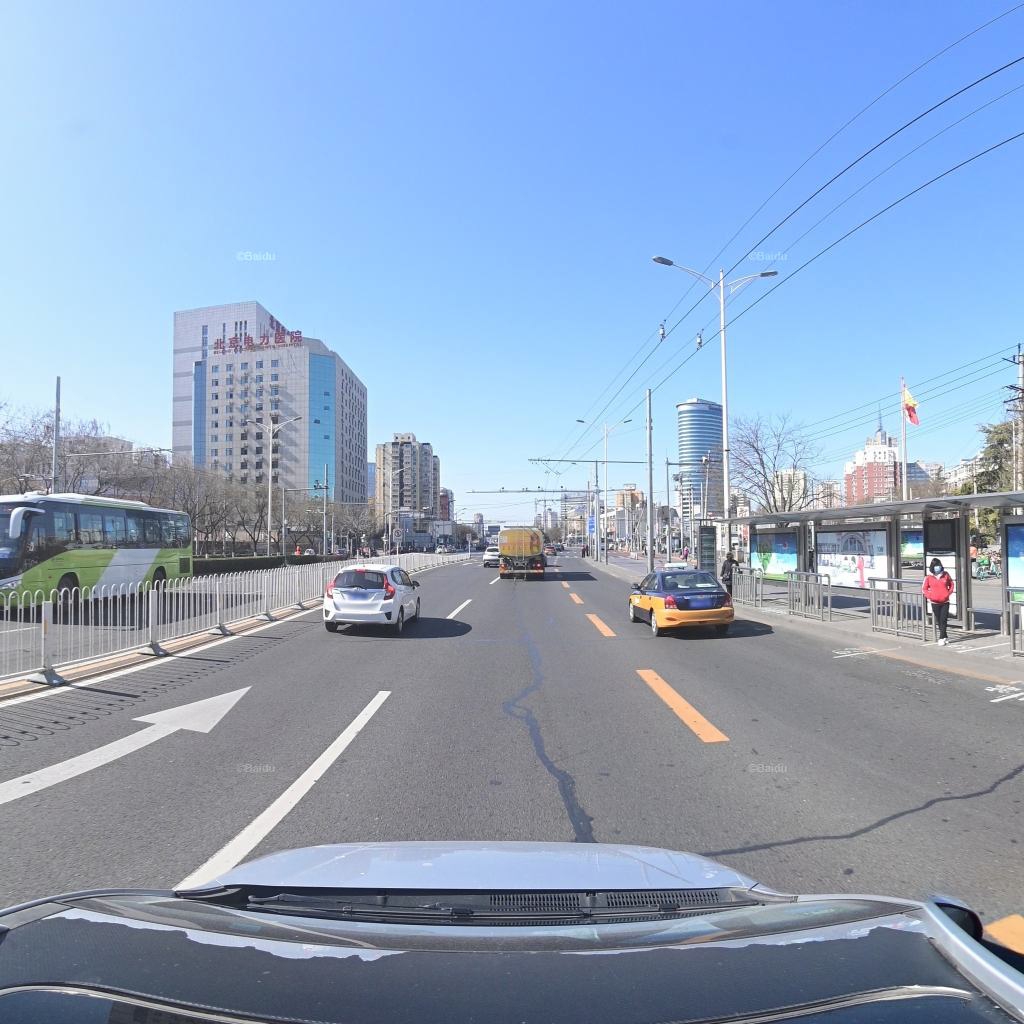
Region: Fengtai
Road damage annotations: longitudinal patch, transverse patch